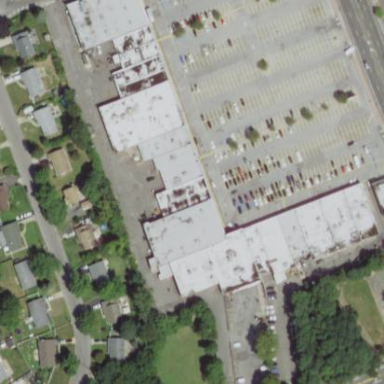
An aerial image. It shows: Retail building.